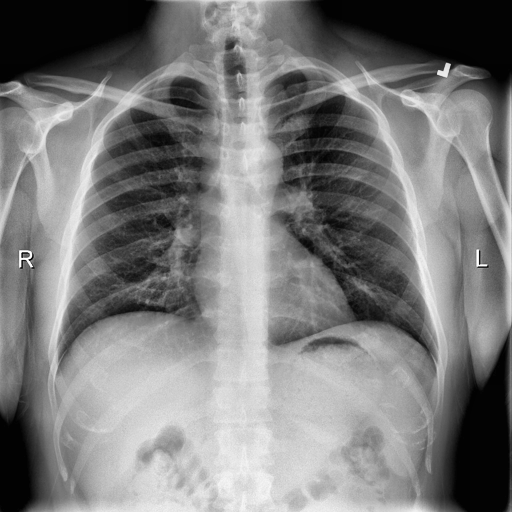
Finding: NORMAL